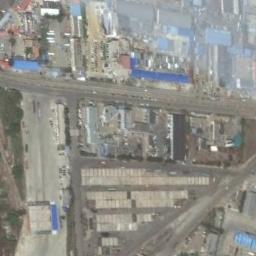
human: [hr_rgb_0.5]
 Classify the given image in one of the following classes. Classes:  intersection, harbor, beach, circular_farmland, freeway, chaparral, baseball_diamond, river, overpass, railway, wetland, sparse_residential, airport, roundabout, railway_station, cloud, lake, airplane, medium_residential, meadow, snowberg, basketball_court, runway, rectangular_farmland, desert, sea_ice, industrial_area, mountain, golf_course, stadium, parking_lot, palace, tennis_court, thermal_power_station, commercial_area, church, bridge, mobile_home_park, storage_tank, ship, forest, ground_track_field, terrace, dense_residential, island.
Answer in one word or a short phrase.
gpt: industrial_area